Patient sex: M
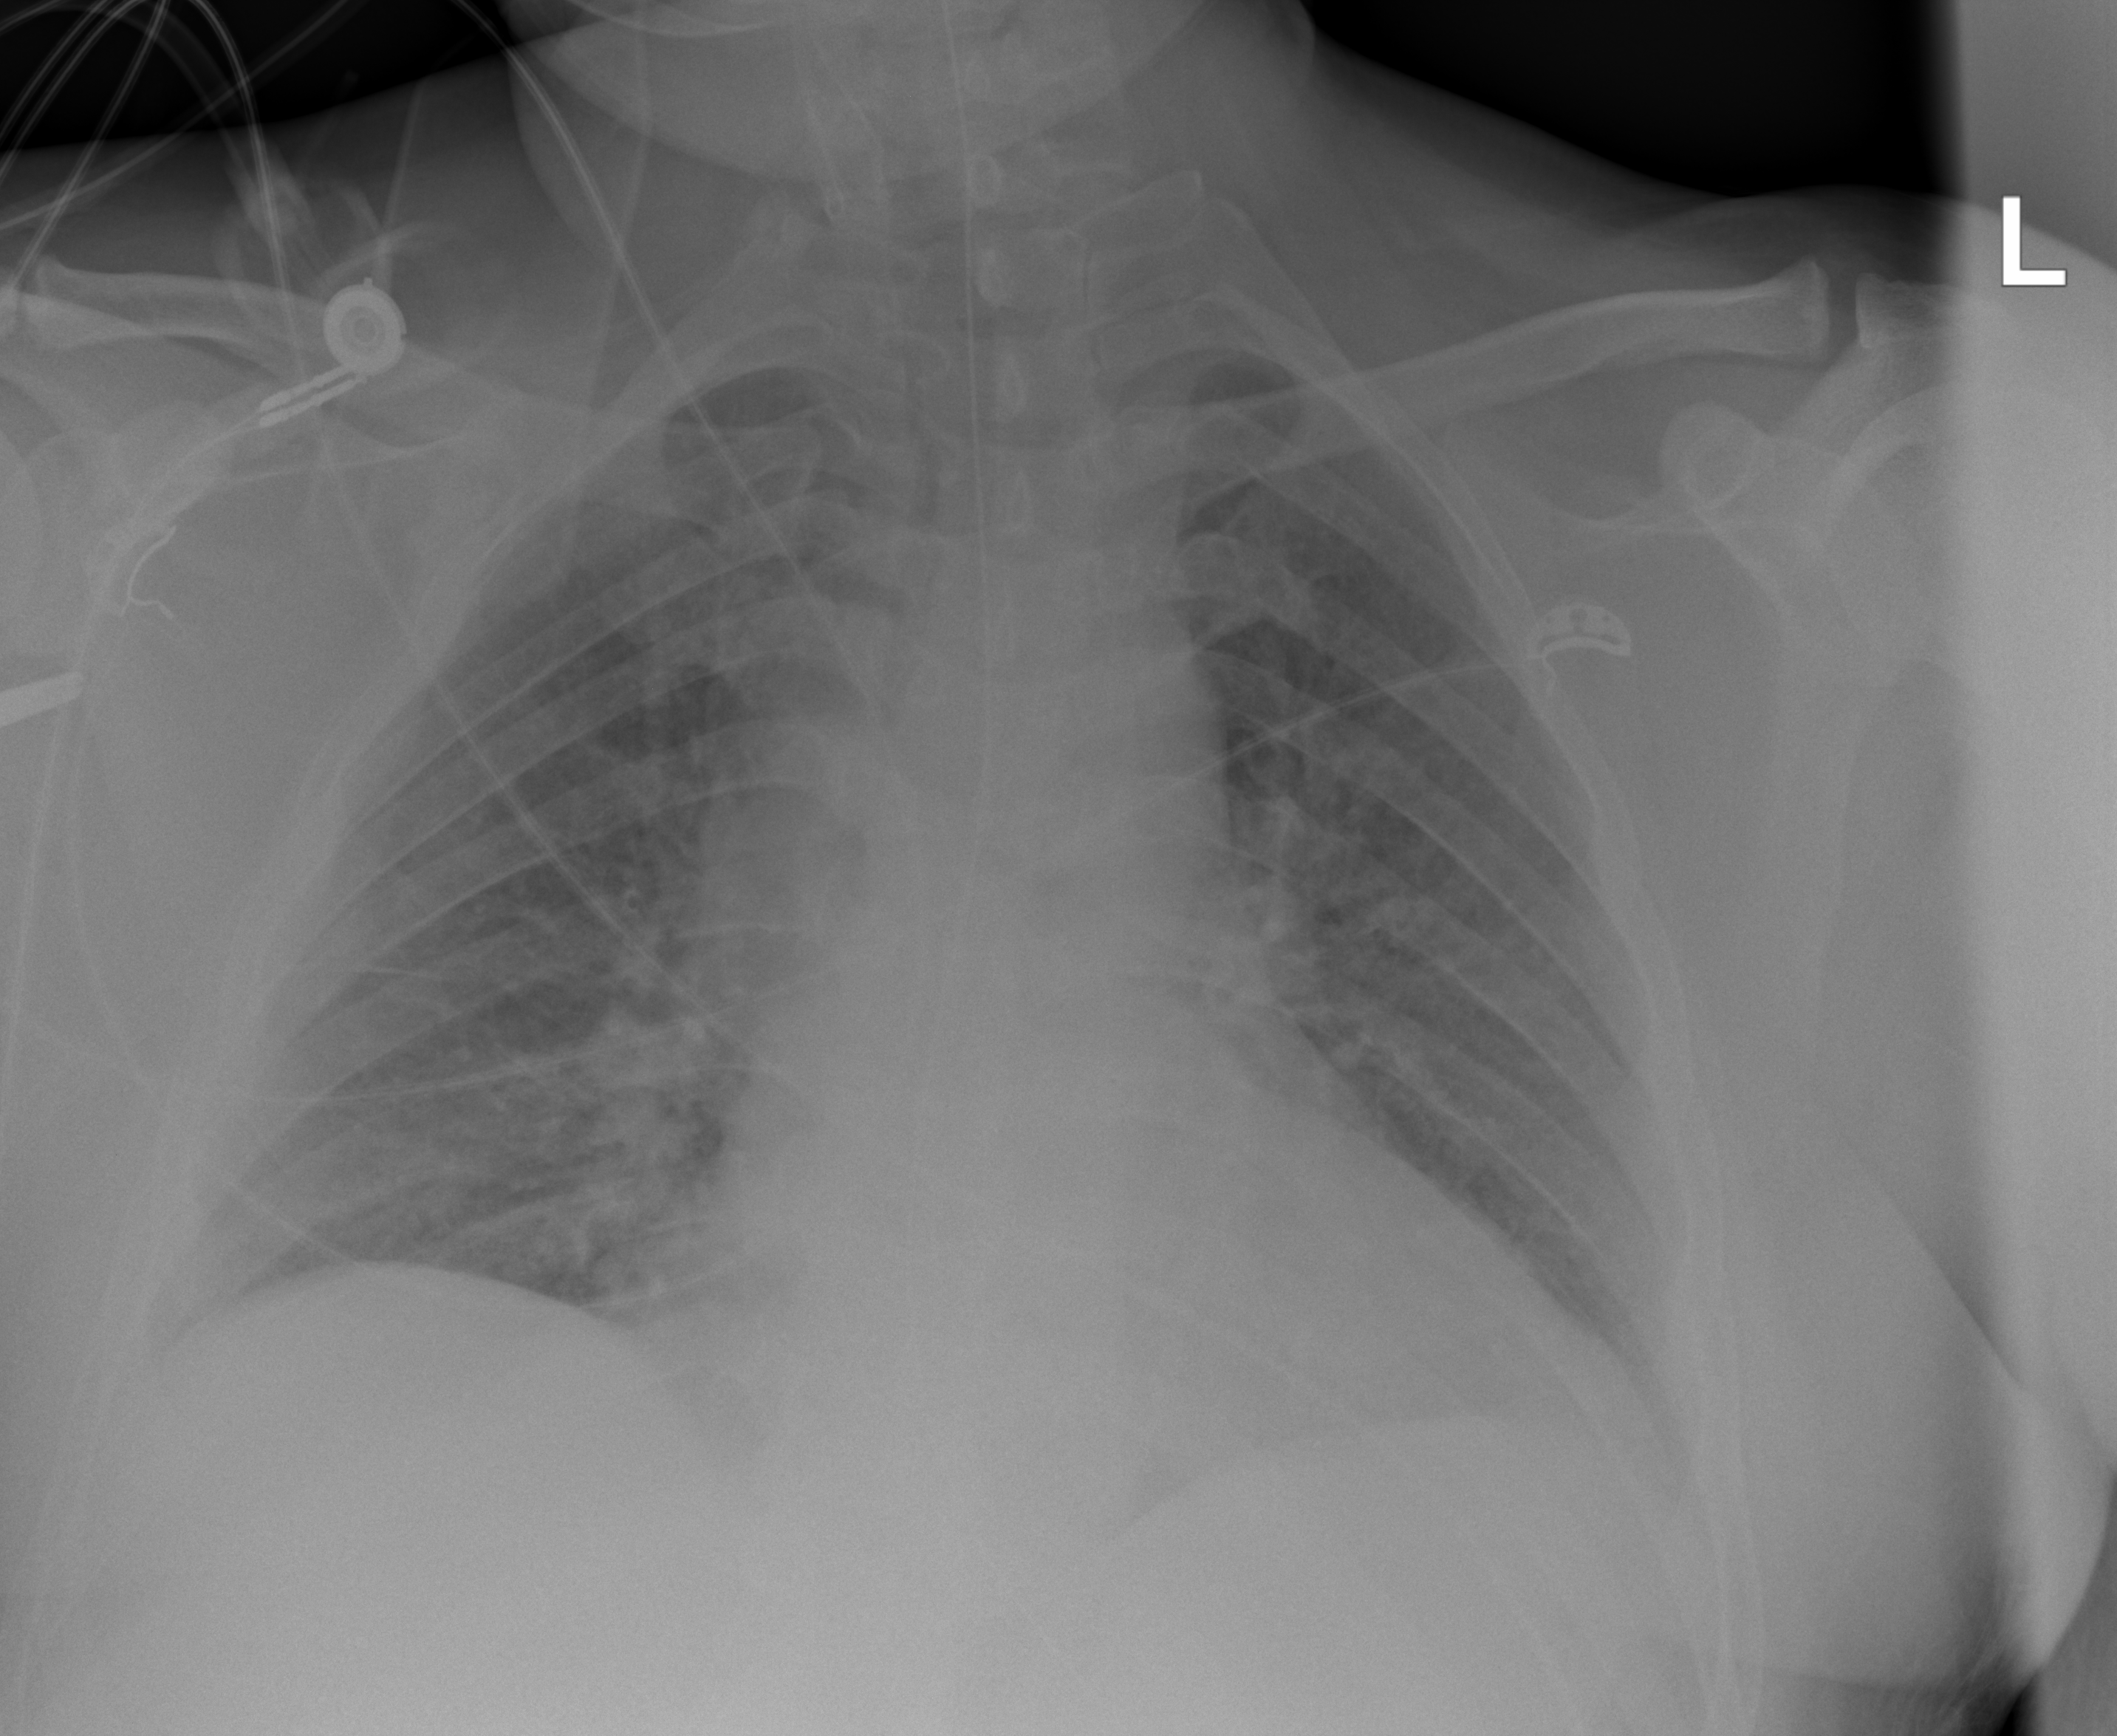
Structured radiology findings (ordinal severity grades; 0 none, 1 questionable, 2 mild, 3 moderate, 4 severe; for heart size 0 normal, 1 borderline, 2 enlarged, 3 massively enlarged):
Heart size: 1
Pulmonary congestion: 2
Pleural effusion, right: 1
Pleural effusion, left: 2
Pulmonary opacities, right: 0
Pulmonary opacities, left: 0
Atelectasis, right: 2
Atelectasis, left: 0